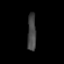
Tissue: skin
Cell type: Epithelial cells
Senescence score: 0.2544
Nuclear area (px): 317
Mean DAPI intensity: 67.852